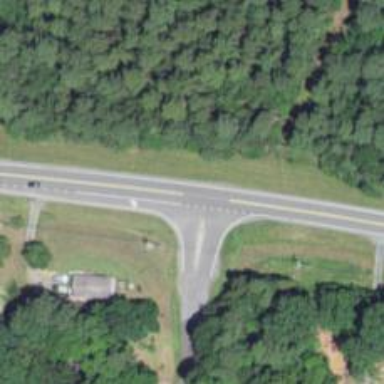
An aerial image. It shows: Asphalt trunk highway.